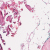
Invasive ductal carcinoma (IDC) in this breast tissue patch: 0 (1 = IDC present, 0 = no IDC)